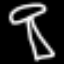
Label: mushroom